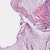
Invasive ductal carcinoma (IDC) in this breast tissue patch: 0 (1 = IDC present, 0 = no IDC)